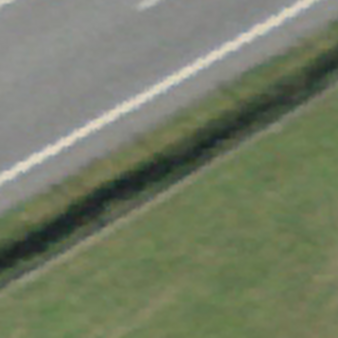
Label: other